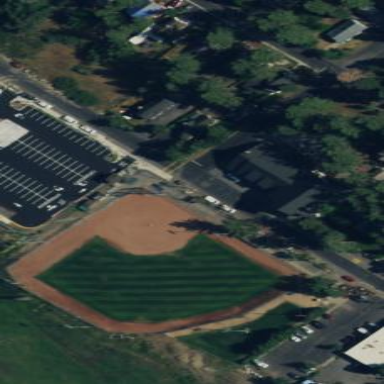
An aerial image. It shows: Baseball pitch for leisure land.